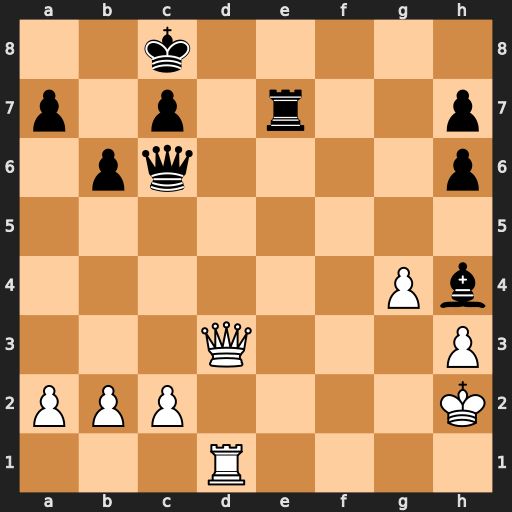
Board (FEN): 2k5/p1p1r2p/1pq4p/8/6Pb/3Q3P/PPP4K/3R4
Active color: w
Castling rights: -
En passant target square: -
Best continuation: Qa6+ Qb7 Rd8+ Kxd8 Qxb7